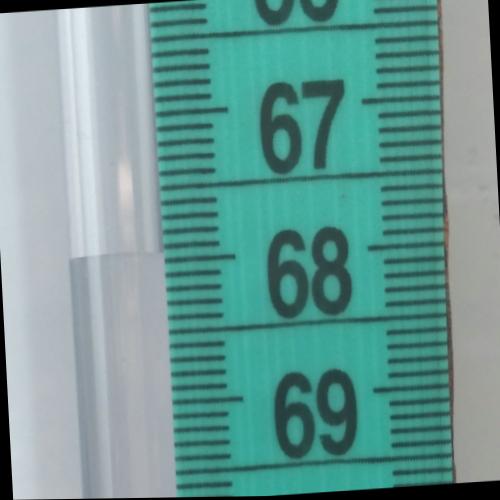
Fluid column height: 67.9 cm